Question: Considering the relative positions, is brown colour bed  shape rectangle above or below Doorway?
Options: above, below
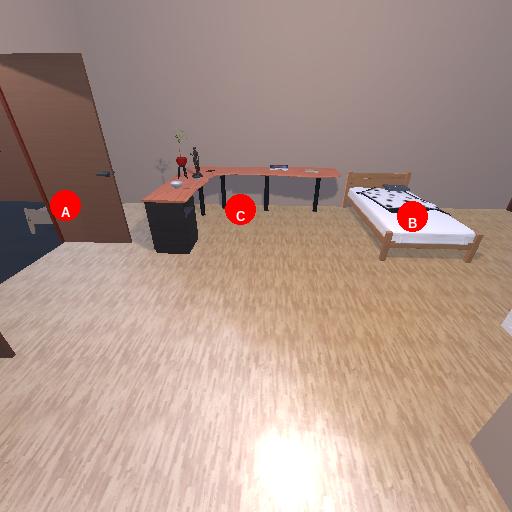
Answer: above